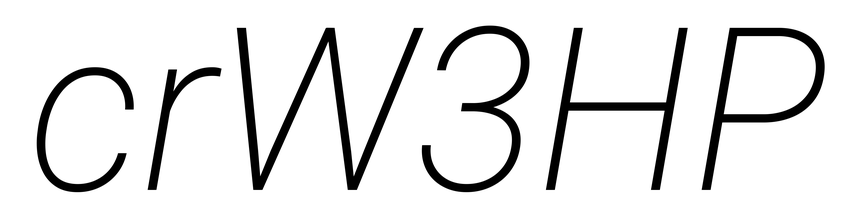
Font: Roboto-Italic_ExtraLight_Italic